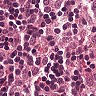
Metastatic tissue present: no